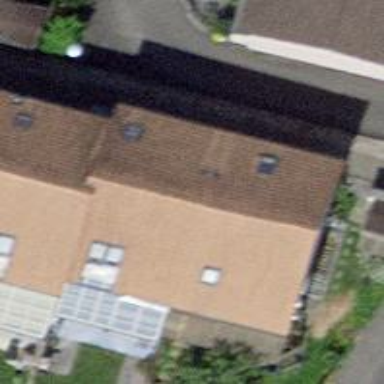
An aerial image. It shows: Terrace building.